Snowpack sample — Snodgrass Mountain, Crested Butte, Colorado (2/4/25, 12:06 PM MST)
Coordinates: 38.923, -106.968
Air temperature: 35 °F
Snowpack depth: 80 cm
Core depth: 80 cm
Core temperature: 32 °F
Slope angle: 14°, slope face: 78°
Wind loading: low
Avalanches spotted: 0
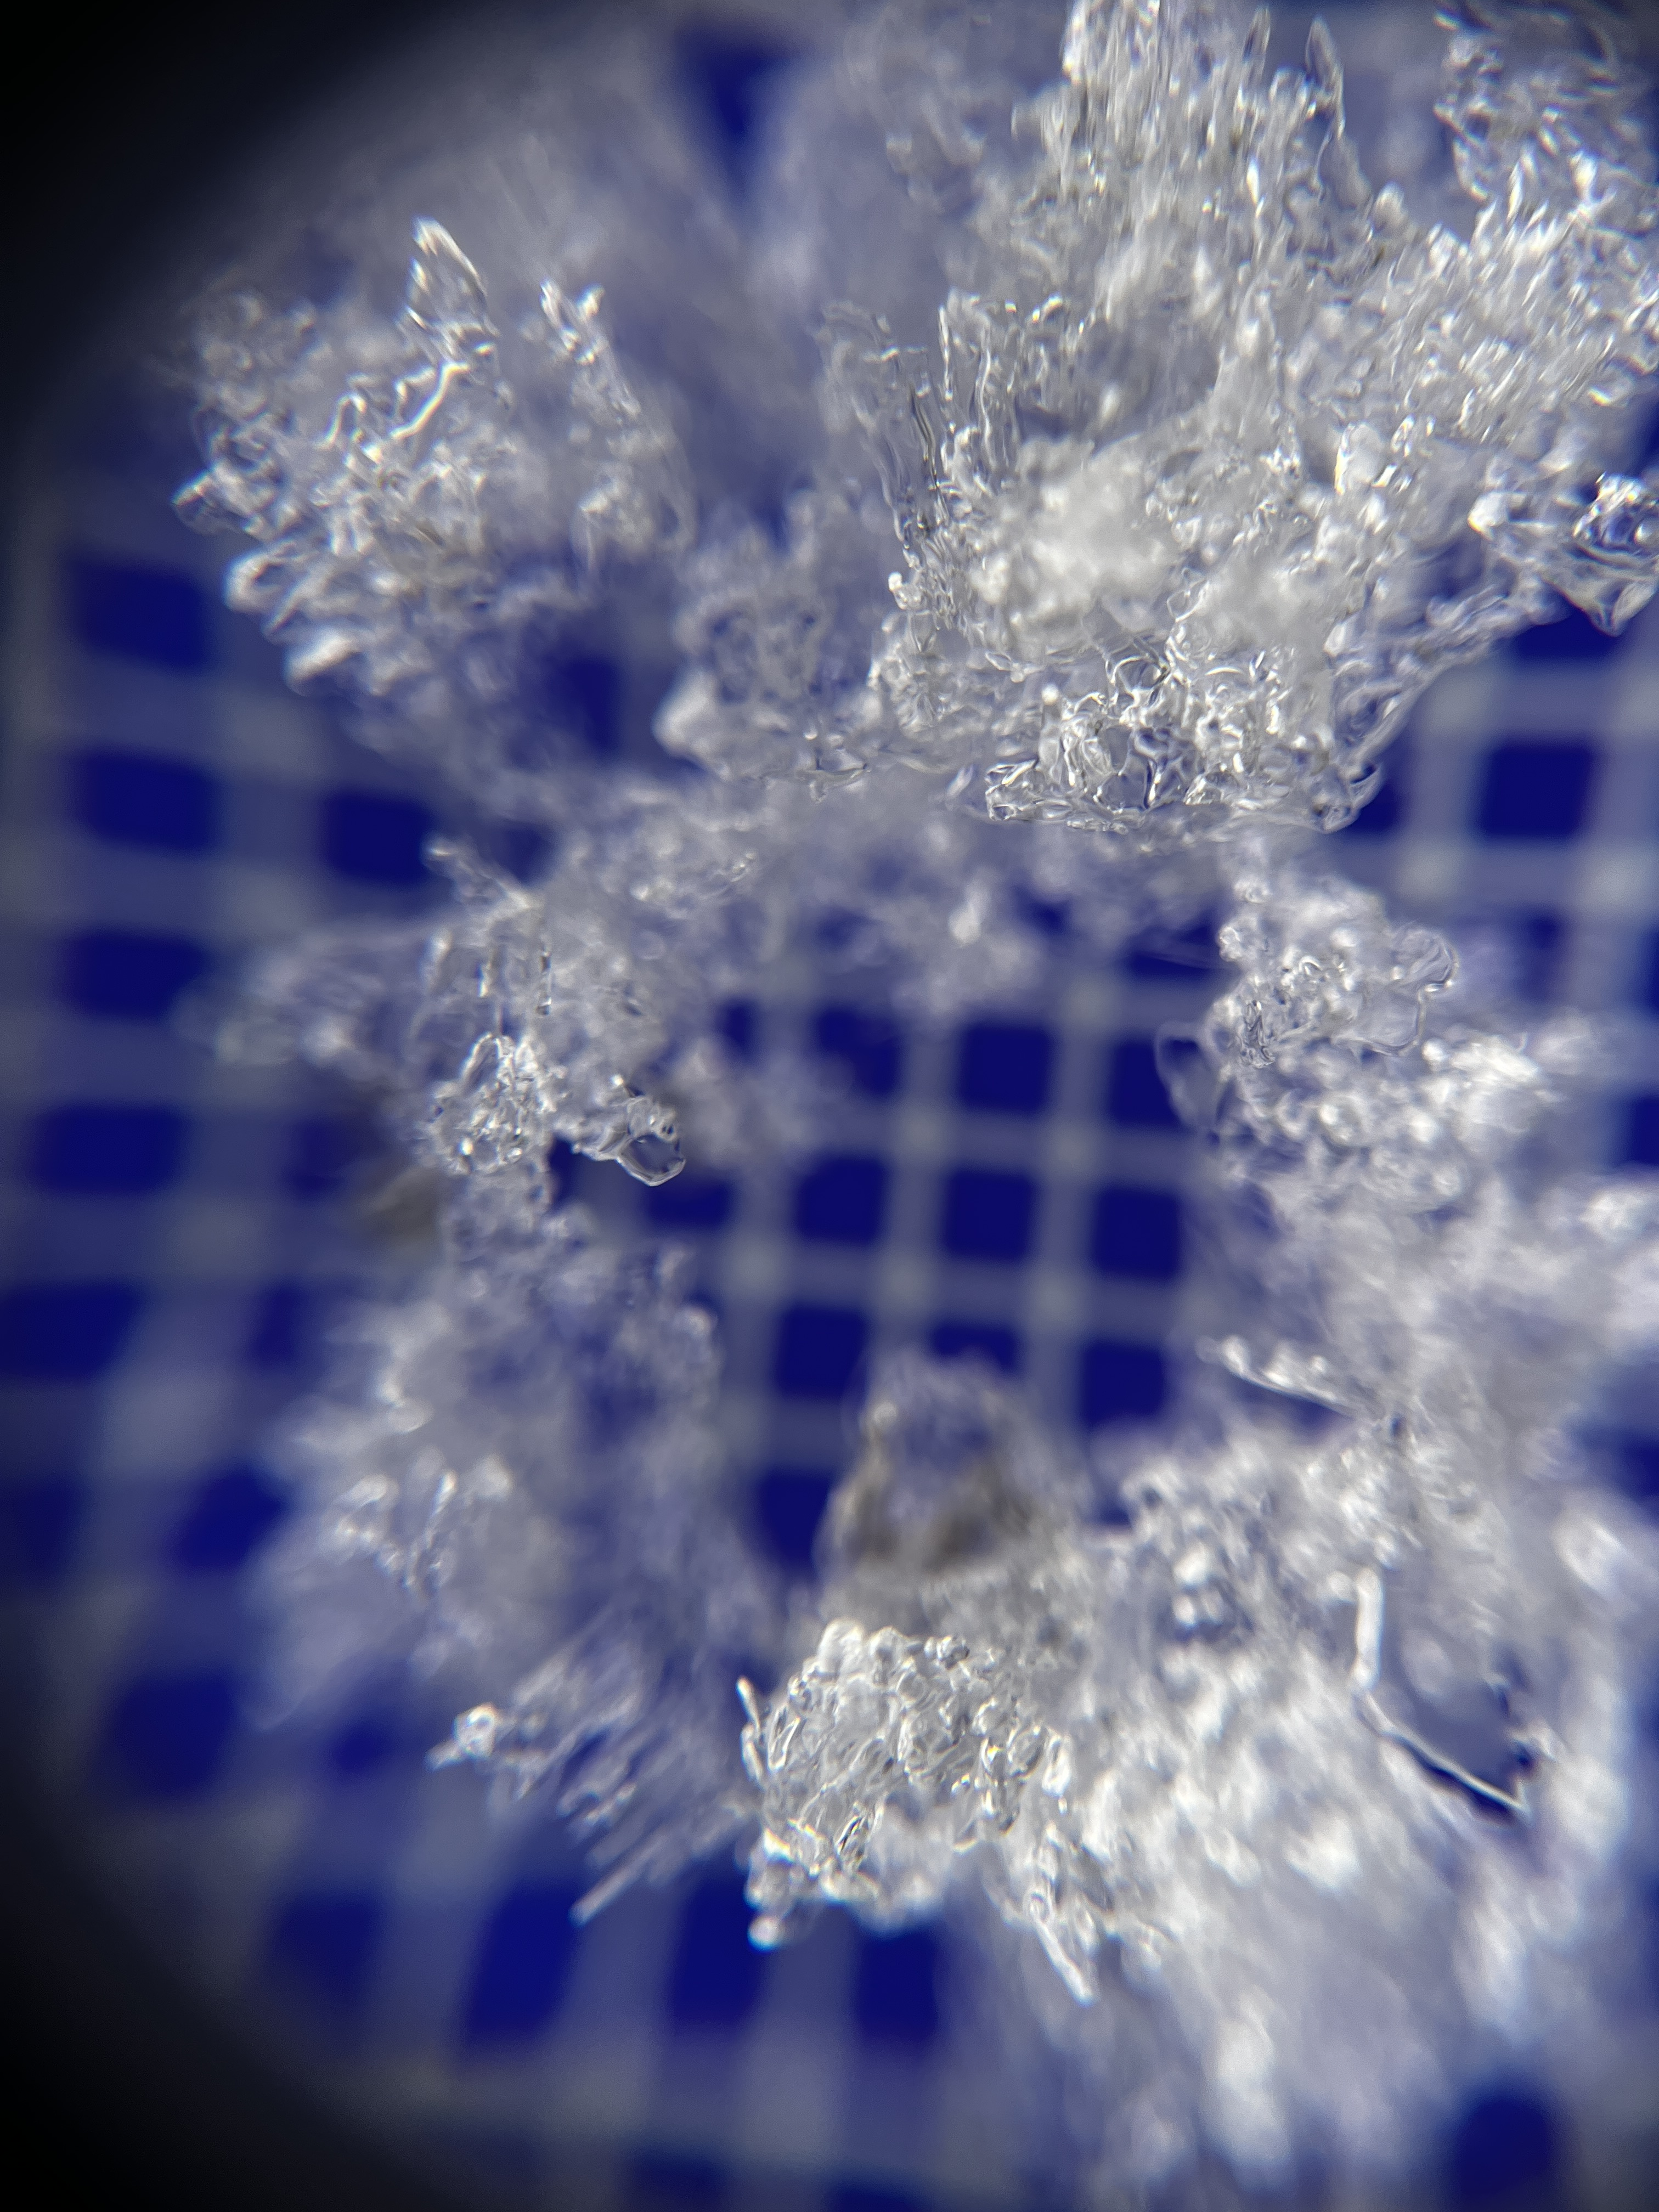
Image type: magnified_profile
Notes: No avalanches nearby, unusually warm weather for the last month reported by residents, Collected 25 yards from treeline